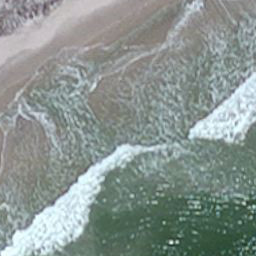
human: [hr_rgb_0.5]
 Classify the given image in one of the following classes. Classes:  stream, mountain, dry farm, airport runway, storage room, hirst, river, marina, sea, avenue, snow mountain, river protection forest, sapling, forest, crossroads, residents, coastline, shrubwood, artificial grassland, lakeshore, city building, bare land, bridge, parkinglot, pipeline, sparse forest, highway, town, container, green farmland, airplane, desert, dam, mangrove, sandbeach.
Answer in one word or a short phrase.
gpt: coastline